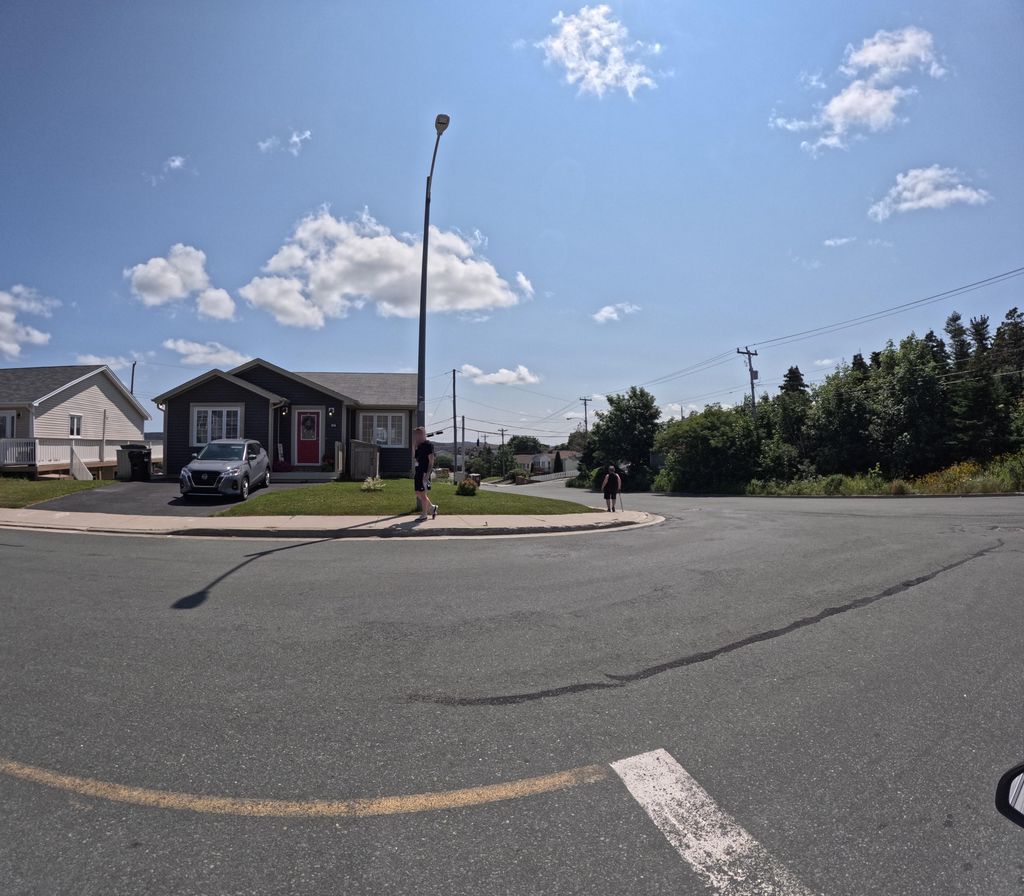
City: st_johns